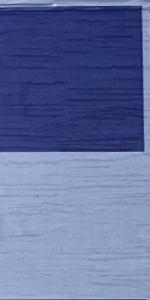
Label: Empty